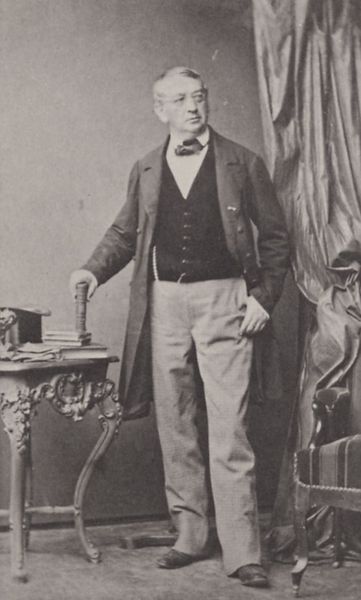
Titel: Münchner Bürger des gehobenen Mittelstandes; Dr. Heinrich von Alexander, Rektor
Künstler: Joseph Albert
Standort: Köln/München
Institution: Sammlung Wilde/Privatbesitz
Schlagwörter: dunkel, hand, mann, schatten, weiß, elegant, frankreich, frisur, grau, hell, hintergrund, holz, licht, mund, nase, profil, schwarz, stuhl, tisch, zimmer, blick, tuch, ornament, schleife, zylinder, alt, anzug, blond, hemd, hose, jacke, wand, augen, falten, halten, stehen, bildnis, herr, hände, möbel, portrait, porträt, vorhang, boden, haare, mantel, pose, sessel, stehend, drei, person, frontal, kontrast, scheitel, seide, bein, füße, bücher, schreibtisch, armlehne, lehne, zwei, schuhe, kette, gardine, polster, streng, dekor, verzierung, atelier, ganzfigurig, gestreift, uhr, glänzend, glatt, knöpfe, fliege, gehrock, weste, foto, fotografie, photographie, buch, tischbeine, schwarz weiss, brille, selbstbildnis, tasche, schnitzerei, photo, ganzfigur, uhrkette, schnörkel, buchrücken, augengläser, briefe, antik, aufgestützt, zugeknöpft, hosentasche, gelehrter, ganzkörperporträt, taschenuhr, einrichtung, standbein, eins, gebildet, studio, fotostudio, statisch, nadar, westentasche, sommerhose, tachenuhr, scharzweis, barkk